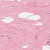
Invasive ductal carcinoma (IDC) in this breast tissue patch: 0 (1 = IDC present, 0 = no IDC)